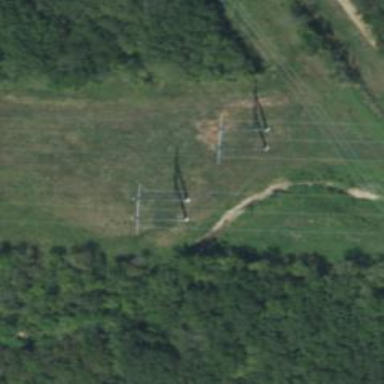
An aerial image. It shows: H-frame designed tower for power lines.